Question: I'm creating an 8 item justified, fluid width menu in 2 rows with centered text and gutters.
This means 4 items per row with approximately 24% width. Gutters are transparent.
Everything is in place except for centering long menu texts that wraps. As soon as the text wraps, the second text-row "falls" beneath the menu item.
I'm using pseudo elements on both ul and li tags, but if there are better solutions (including javascrip) I'm open for it. No menu item i s longer than 2 lines and the menu will have mobile menu solution for smaller screens. Ordinary browser support and IE8+
HTML is generated by WordPress so can't change to much there.
Code, image and fiddle below.
HTML:
'''
<div id="wrapper">
<ul >
<li><a href="#">Normal text</a></li>
<li><a href="#">Normal text</a></li>
<li><a href="#">Normal text</a></li>
<li><a href="#">Normal text</a></li>
<li><a href="#">Longer text Longer text Longer text</a></li>
<li><a href="#">Normal text</a></li>
<li><a href="#">Normal text</a></li>
<li><a href="#">Normal text</a></li>
</ul>
</div>
'''
CSS:
'''
#wrapper {
max-width: 1000px;
background: grey;
}
ul {
text-align: justify;
-ms-text-justify: distribute-all-lines;
text-justify: distribute-all-lines;
padding: 0;
margin: 0;
font-size: 0.1px;
}
ul:after {
content: '';
width: 100%;
display: inline-block;
font-size: 0;
line-height: 0
}
li {
width: 24%;
height: 100px;
vertical-align: top;
display: inline-block;
*display: inline;
zoom: 1
border: 1px solid black;
background-color: #ddd;
font-size: 22px;
color: #000000;
margin-bottom: 1%;
text-align: center;
}
li a {
text-decoration: none;
}
li a:before {
content: '';
display: inline-block;
height: 100%;
vertical-align: middle;
line-height: 1px;
text-align: center;
}
'''

Fiddle:
<URL>
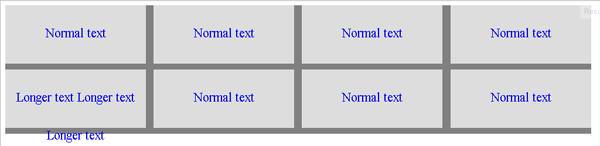
Answer: For such a structure I would use a table, way more handy:
HTML
'''
<table id="wrapper">
<tbody >
<tr>
<td><a href="#">Normal text</a></td>
<td><a href="#">Normal text</a></td>
<td><a href="#">Normal text</a></td>
<td><a href="#">Normal text</a></td>
</tr>
<tr>
<td><a href="#">longer text longer text longer text</a></td>
<td><a href="#">Normal text</a></td>
<td><a href="#">Normal text</a></td>
<td><a href="#">Normal text</a></td>
</tr>
</tbody>
</table>
'''
CSS
'''
#wrapper {
col {
max-width: 250px;
}
background: grey;
border-spacing:0;
border-collapse:collapse;
}
tbody {
text-align: justify;
-ms-text-justify: distribute-all-lines;
text-justify: distribute-all-lines;
padding: 0;
margin: 0;
font-size: 0.1px;
}
td {
width: 25%;
height: 100px;
vertical-align: middle;
background-color: #ddd;
font-size: 22px;
color: #000000;
margin-bottom: 1%;
text-align: center;
border: 1px solid black;
}
li a {
text-decoration: none;
}
'''
<URL>